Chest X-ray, PA view. Patient: 58 years old, sex M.
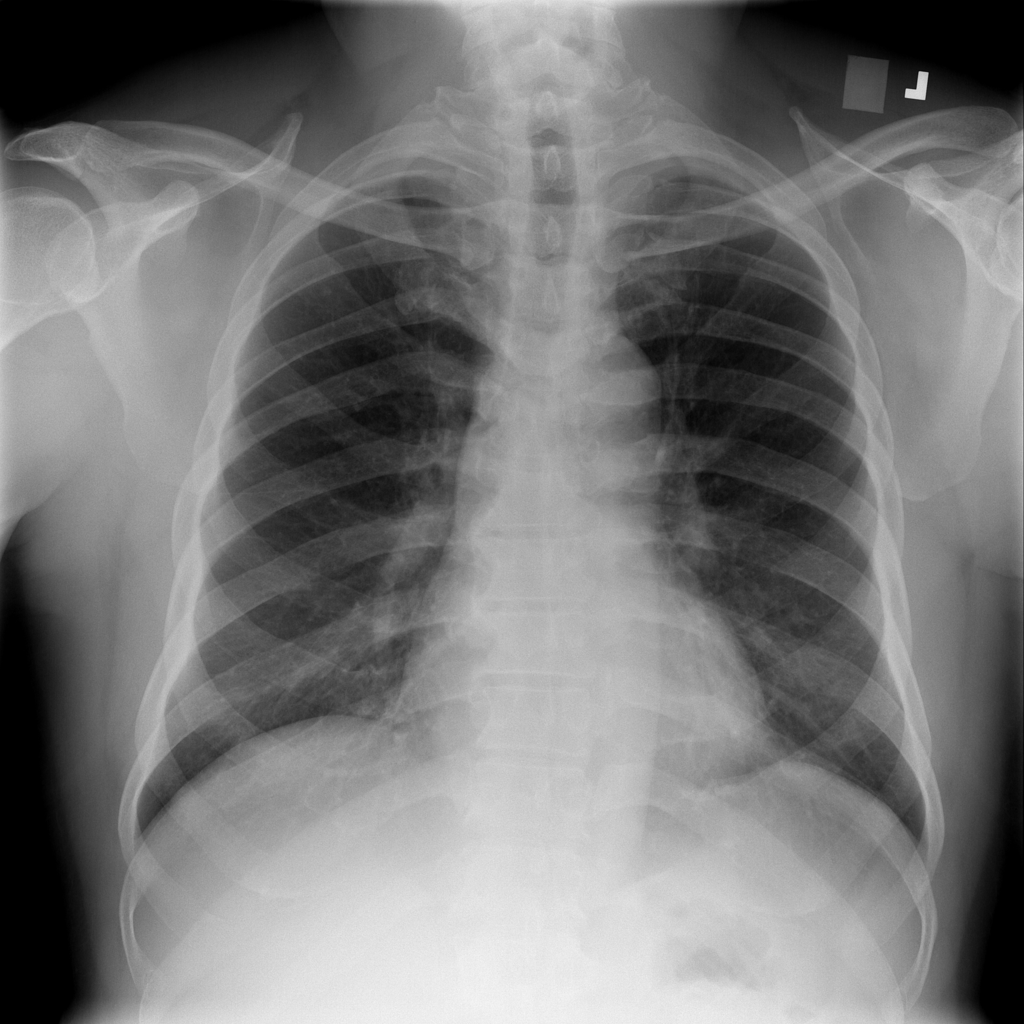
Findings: No Finding